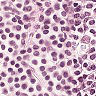
Metastatic tissue present: no